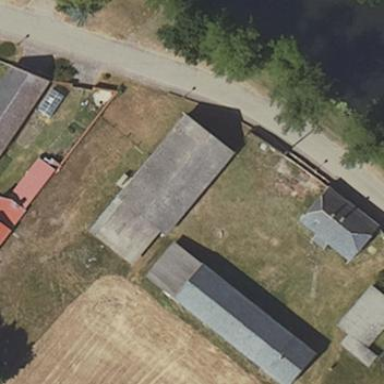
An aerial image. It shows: Shed.